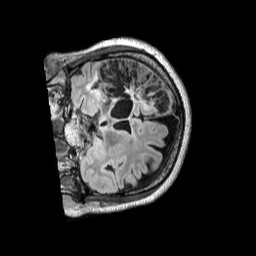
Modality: FLAIR
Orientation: coronal
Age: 61
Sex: female
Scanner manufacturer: siemens
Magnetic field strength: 3 T
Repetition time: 5 s
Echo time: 0.387 s